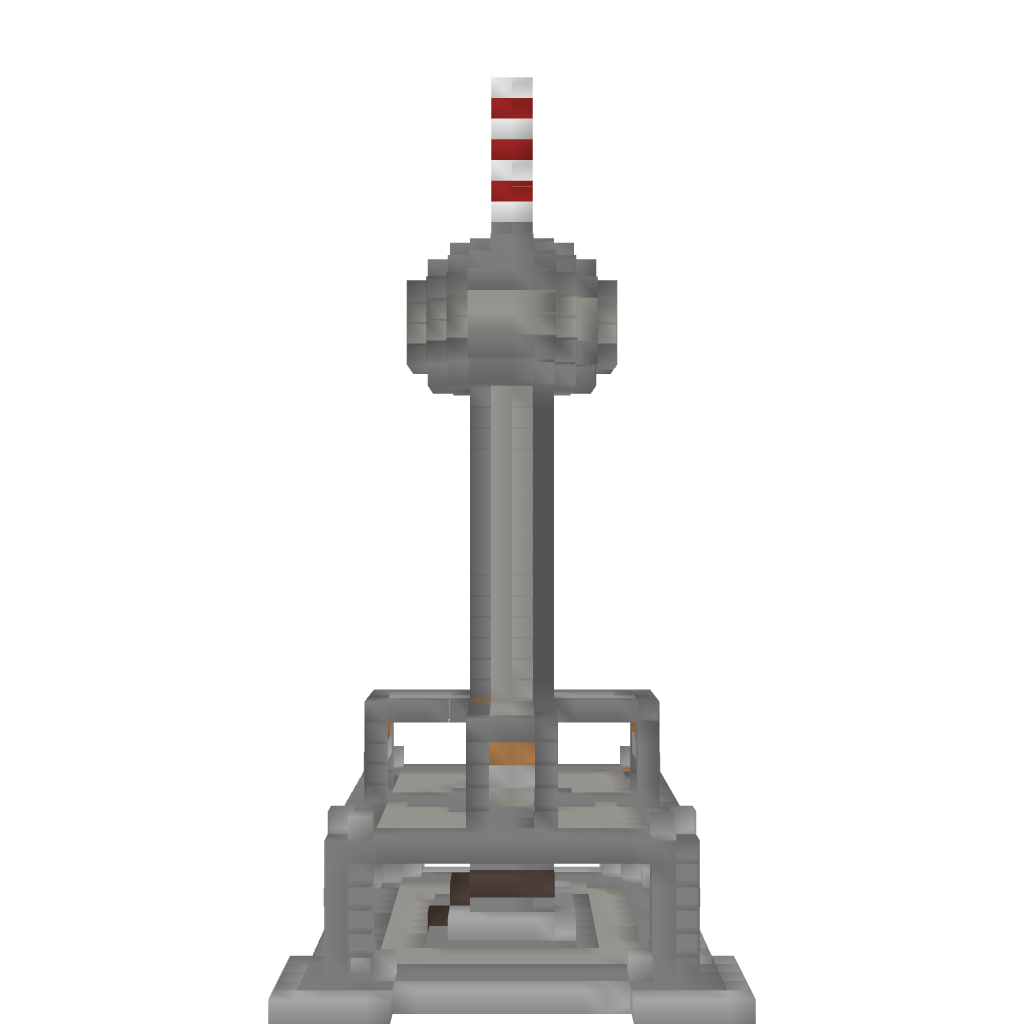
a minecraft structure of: Tower